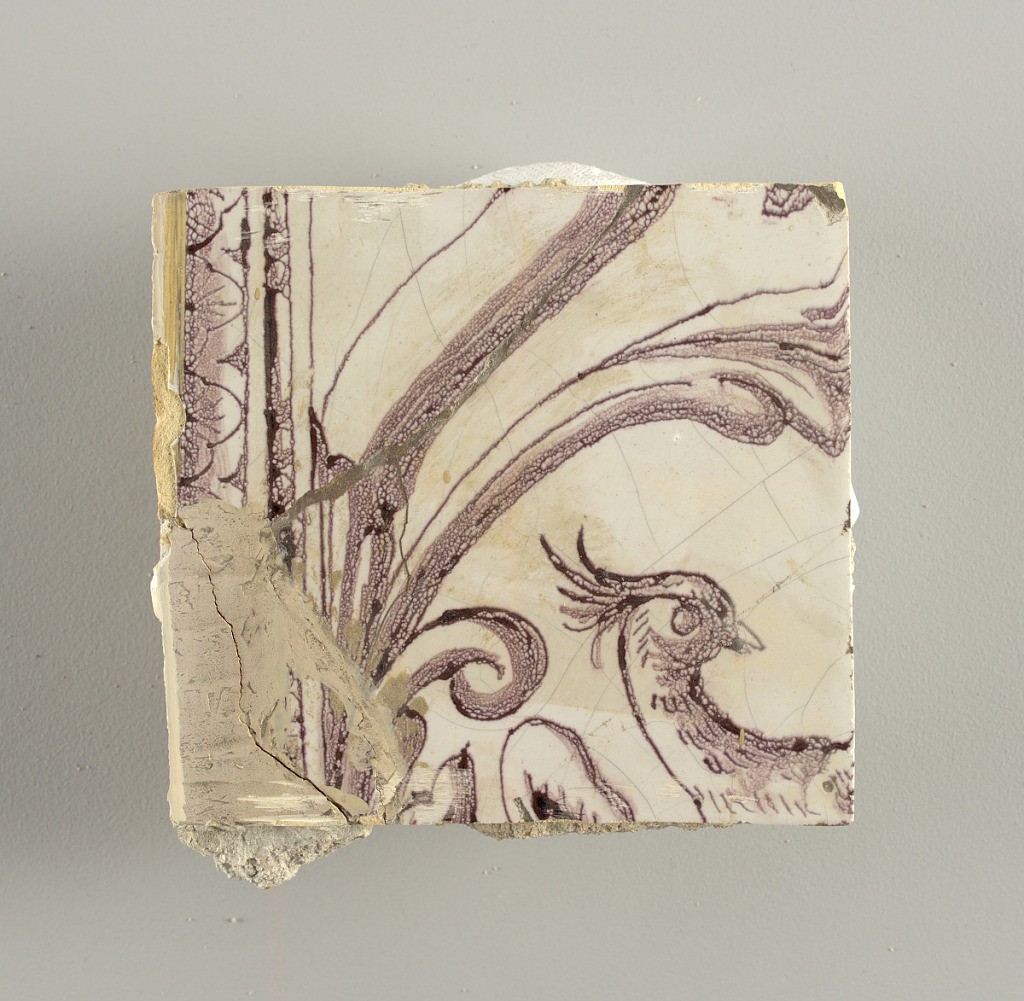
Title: Tile wall facing
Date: ca. 1725
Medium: Tin-glazed earthenware, underglaze
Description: Horizontal rectangle.  Thirty tiles wide and twenty-three tiles high with opening for fireplace eleven tiles wide and ten high.  Foliage arabesques disposed about three vertical axes from which are emphazised by urns at center and right, and at left by the figure of a standing woman carrying an infant on her arm and accompanied by two children.